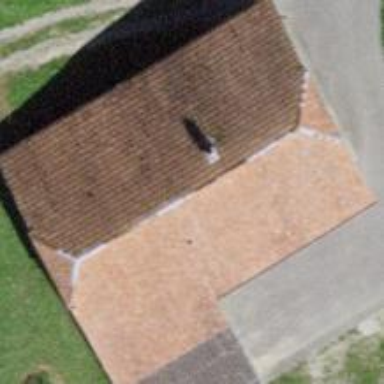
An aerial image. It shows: Farm building.